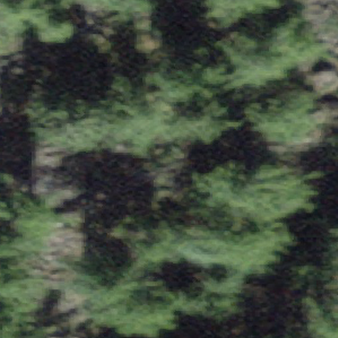
Label: other